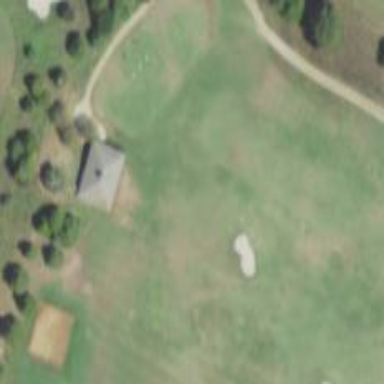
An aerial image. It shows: Golf tee on grassy land.